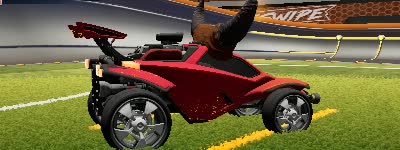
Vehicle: octane